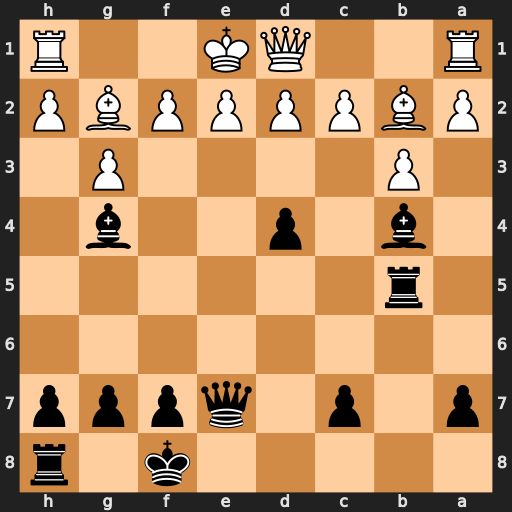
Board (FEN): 5k1r/p1p1qppp/8/1r6/1b1p2b1/1P4P1/PBPPPPBP/R2QK2R
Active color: b
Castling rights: KQ
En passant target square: -
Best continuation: Bxe2 Qxe2 Re5 Qxe5 Qxe5+